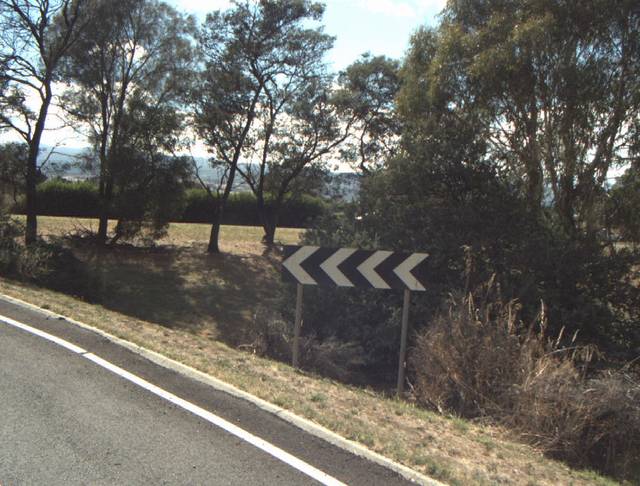
Region: Australia
Coordinates: -41.485, 147.15